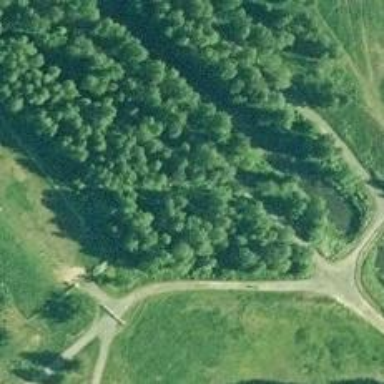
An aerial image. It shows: Disc golf basket.